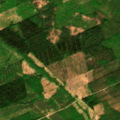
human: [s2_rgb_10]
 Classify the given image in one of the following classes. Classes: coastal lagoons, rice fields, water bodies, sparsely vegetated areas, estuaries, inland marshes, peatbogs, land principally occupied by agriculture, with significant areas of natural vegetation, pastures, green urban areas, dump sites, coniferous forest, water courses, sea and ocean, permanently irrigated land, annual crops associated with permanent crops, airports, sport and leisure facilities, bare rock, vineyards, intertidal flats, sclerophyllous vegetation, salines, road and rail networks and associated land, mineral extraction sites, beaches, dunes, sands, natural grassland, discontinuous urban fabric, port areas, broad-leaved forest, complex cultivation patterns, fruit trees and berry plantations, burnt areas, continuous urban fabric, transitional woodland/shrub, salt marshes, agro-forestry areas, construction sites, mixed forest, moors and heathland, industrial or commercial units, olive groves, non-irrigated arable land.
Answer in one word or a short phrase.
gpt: coniferous forest, mixed forest, transitional woodland/shrub